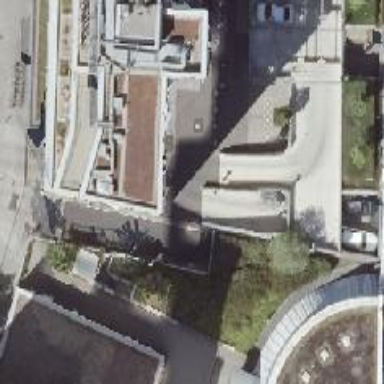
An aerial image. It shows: Multi-storey parking entrance.